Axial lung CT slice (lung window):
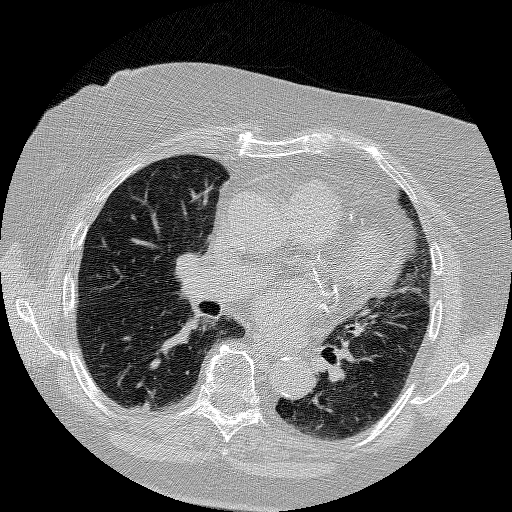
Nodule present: yes
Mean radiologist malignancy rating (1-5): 3